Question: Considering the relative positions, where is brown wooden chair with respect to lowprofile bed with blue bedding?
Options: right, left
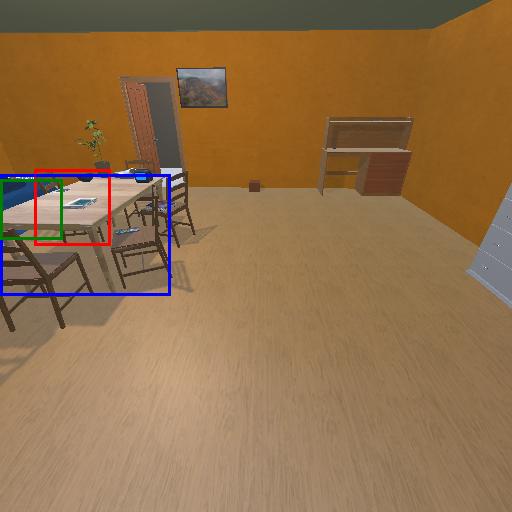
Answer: right